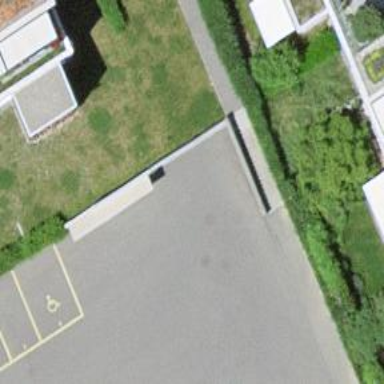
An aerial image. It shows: Parking entrance.